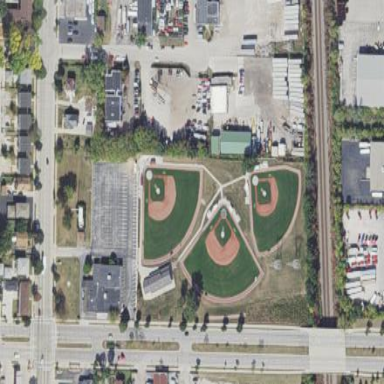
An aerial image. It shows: Sports centre specializing in baseball on leisure land.